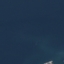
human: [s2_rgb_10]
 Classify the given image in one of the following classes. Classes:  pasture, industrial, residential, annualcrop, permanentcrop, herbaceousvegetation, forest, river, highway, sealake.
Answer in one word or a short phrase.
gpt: SeaLake